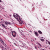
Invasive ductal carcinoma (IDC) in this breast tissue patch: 0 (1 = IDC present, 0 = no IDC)